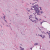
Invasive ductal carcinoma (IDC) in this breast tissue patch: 1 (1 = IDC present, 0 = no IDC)